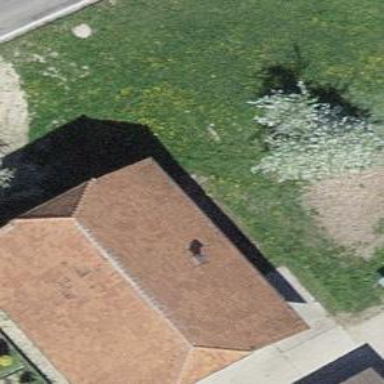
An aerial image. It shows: Barn.